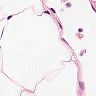
Metastatic tissue present: no